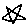
Label: star